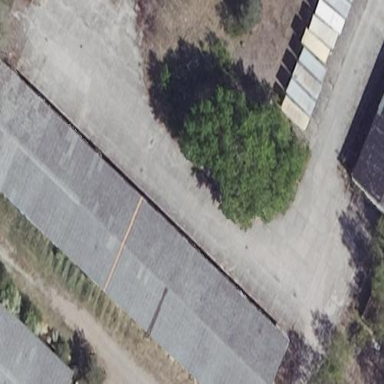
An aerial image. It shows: Garage building.